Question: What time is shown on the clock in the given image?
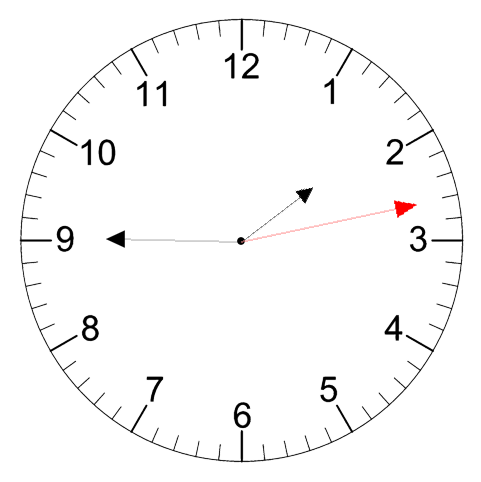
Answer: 01:45:13